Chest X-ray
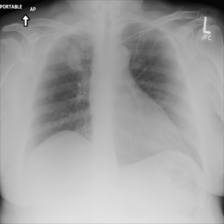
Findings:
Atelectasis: negative
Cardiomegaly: negative
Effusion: negative
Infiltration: negative
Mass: negative
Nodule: negative
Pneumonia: negative
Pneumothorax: negative
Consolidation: negative
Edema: negative
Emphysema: negative
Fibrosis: negative
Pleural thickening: negative
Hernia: negative